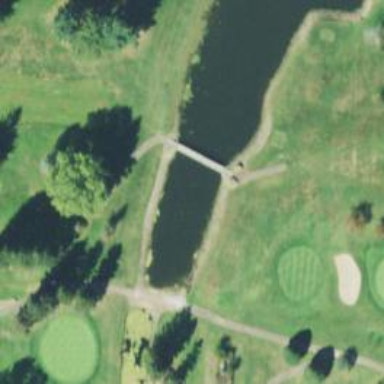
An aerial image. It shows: Pathway for golfing.